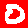
Digit: 0